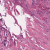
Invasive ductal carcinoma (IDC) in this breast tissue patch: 1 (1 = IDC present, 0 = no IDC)